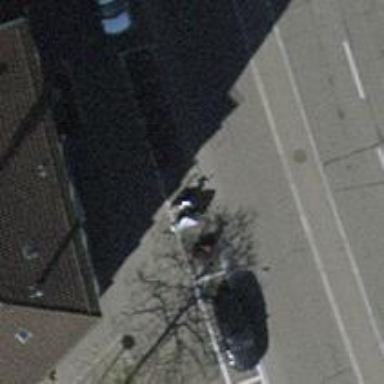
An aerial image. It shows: Motorcycle parking facility.